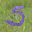
Label: 5